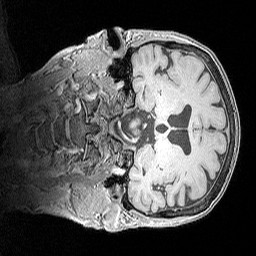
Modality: MP2RAGE
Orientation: coronal
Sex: female
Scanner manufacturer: siemens
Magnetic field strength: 3 T
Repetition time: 5 s
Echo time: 0.00292 s